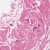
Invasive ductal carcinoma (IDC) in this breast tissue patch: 0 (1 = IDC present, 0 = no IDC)